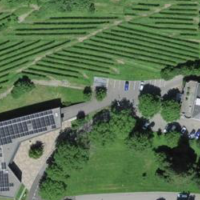
EUNIS habitat code: 40
Species observed at this site:
Clematis vitalba